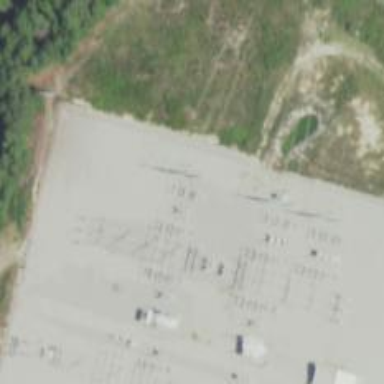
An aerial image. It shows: Switch for power supply.